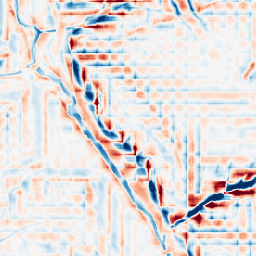
Category: wavelet
Decomposition family: wavelet_dwt
Decomposition parameters: wavelet: db2
level: 4
Upsampling method: lanczos
Upsampling parameters: scale: 2
Upsampling scale: 2